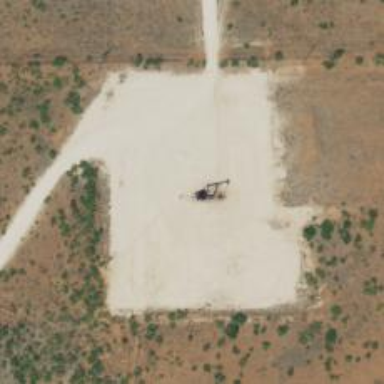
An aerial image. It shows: Petroleum well.